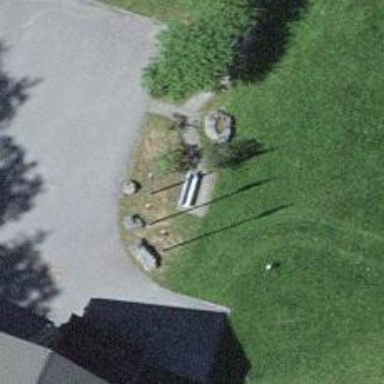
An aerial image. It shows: Bench for seating.